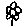
Label: flower